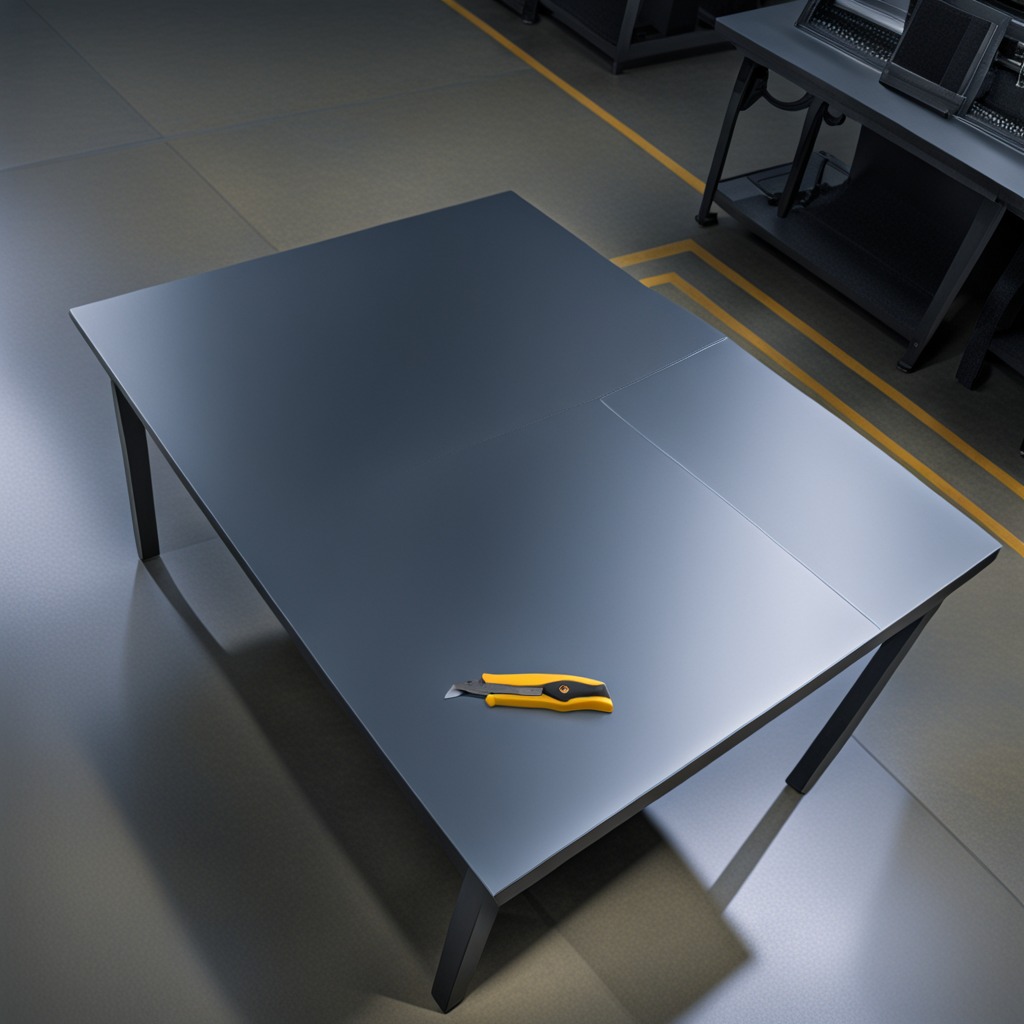
A utility knife lying on a clean empty table in a basement in the evening soft directional lighting on the tabletop realistic grain studio-quality clarity centered framing